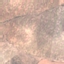
Label: PermanentCrop